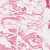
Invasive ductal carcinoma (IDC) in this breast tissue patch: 0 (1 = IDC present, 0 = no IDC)